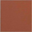
Piece: xx